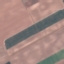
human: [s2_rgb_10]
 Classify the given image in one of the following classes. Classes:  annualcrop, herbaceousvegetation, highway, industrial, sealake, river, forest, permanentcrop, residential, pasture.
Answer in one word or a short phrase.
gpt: AnnualCrop